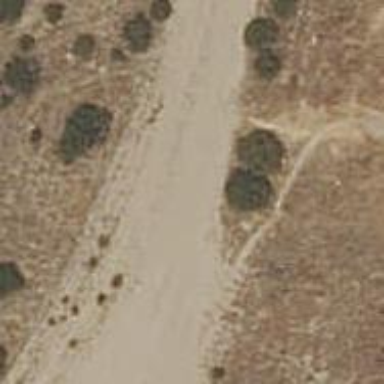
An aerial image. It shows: Unpaved track road.